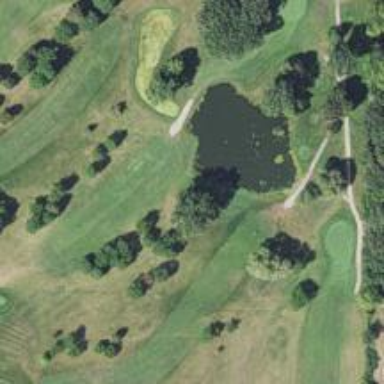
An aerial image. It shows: Golf fairway surrounded by grass.